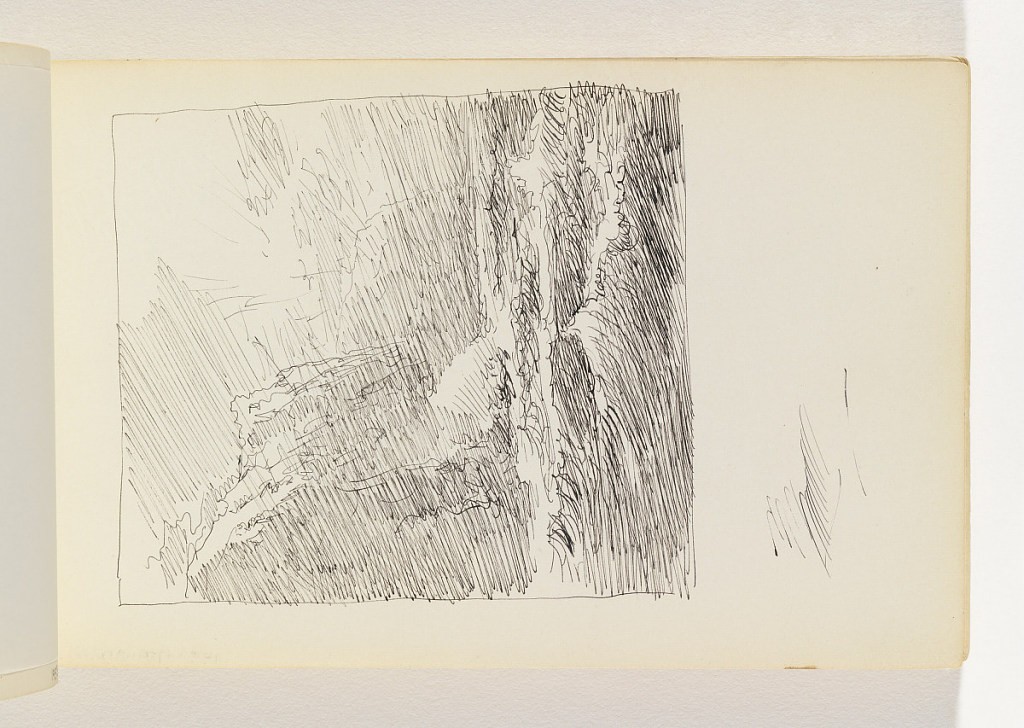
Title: Quick Sketch of Ocean and Cliffs with Light-Filled Sky
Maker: William Trost Richards, American, 1833–1905
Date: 1890–1900
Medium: Pen and black ink on off-white wove paper
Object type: Sketchbook folio
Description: Quick sketch of waves crashing on cliffs, at left, and bright sky.